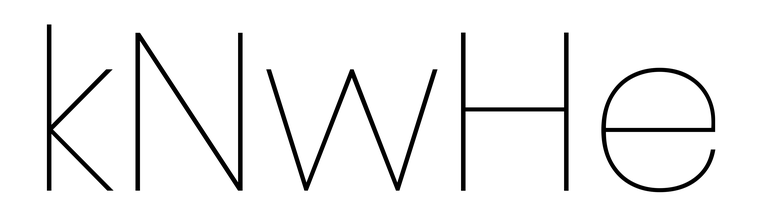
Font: Poppins-Thin